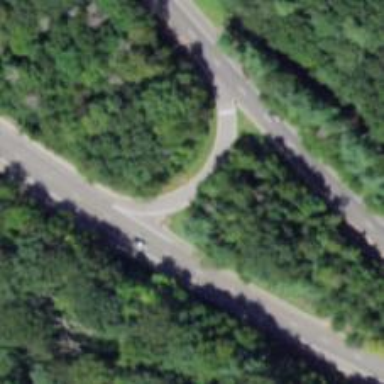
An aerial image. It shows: Trunk link highway.